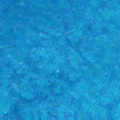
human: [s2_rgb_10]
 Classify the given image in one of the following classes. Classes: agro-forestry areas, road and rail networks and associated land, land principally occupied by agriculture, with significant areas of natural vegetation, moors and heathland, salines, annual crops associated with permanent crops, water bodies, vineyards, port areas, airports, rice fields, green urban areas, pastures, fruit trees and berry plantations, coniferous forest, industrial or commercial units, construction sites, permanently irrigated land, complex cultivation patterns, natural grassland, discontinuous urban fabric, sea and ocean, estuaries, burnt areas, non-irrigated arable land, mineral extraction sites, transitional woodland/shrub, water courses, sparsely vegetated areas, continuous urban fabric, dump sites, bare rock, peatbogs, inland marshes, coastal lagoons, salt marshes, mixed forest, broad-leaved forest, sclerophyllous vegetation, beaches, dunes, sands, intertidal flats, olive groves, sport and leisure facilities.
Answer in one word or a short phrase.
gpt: sea and ocean